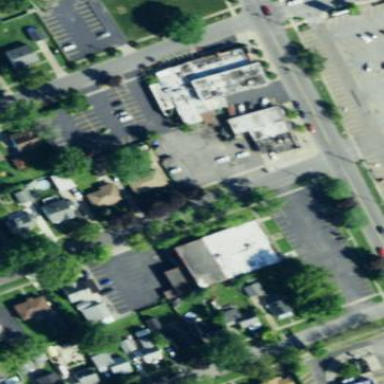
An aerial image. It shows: Retail area.